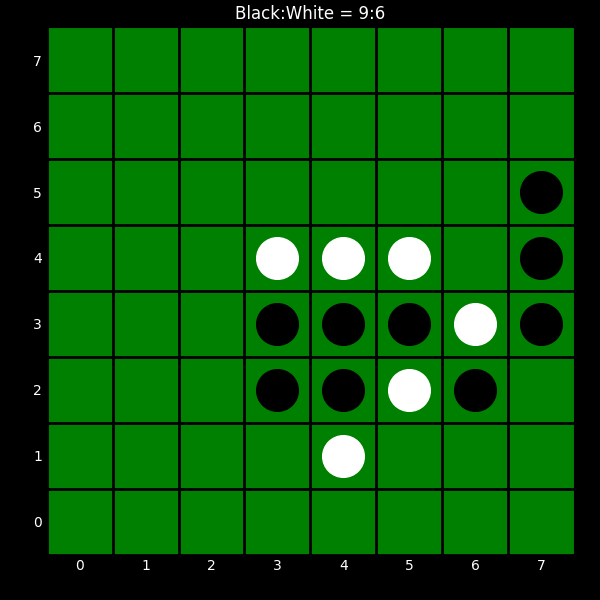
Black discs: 9
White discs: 6